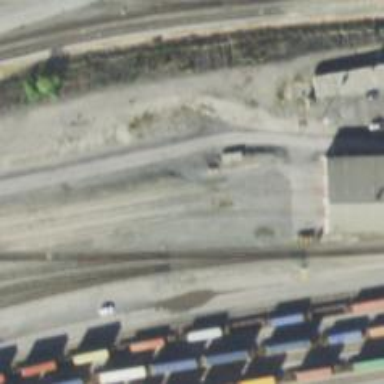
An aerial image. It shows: Railway yard in service.